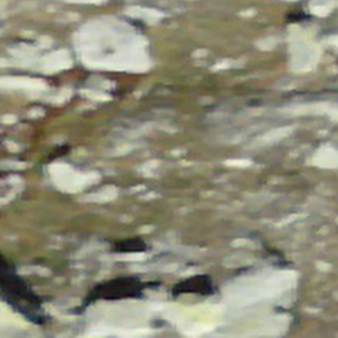
Label: other